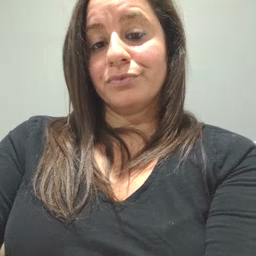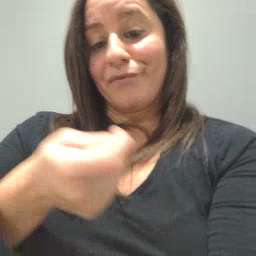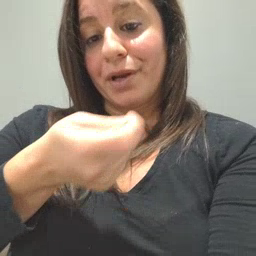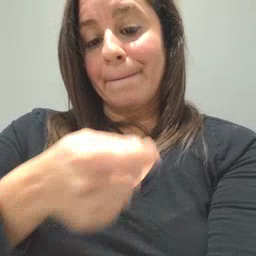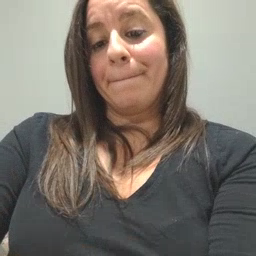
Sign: vacuum